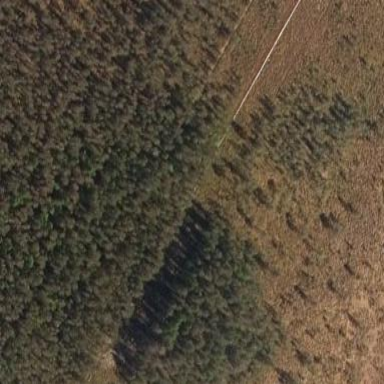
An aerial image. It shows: Woodland consisting mainly of needle-leaved trees.